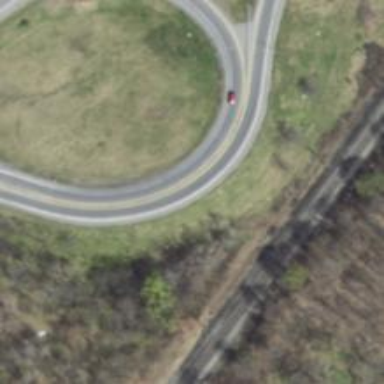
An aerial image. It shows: Trunk link highway.